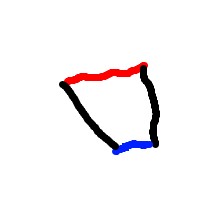
Shape: trapezoid